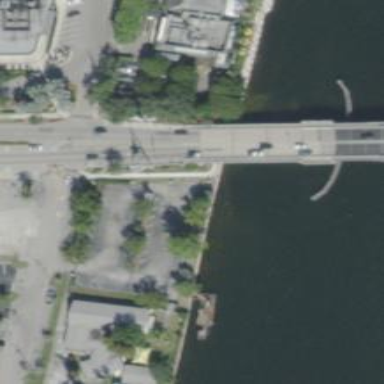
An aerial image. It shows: Primary highway bridge with asphalt surface. It has separate sidewalks.